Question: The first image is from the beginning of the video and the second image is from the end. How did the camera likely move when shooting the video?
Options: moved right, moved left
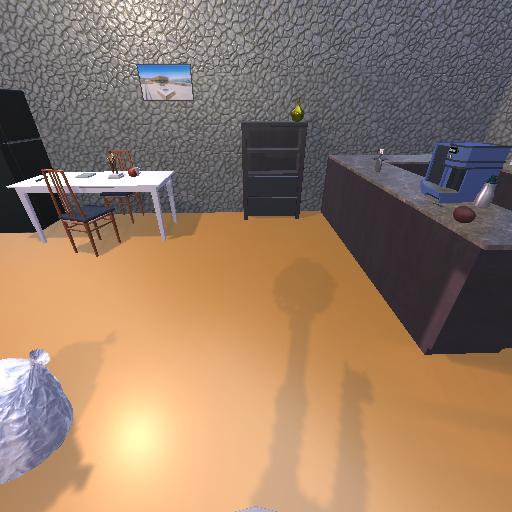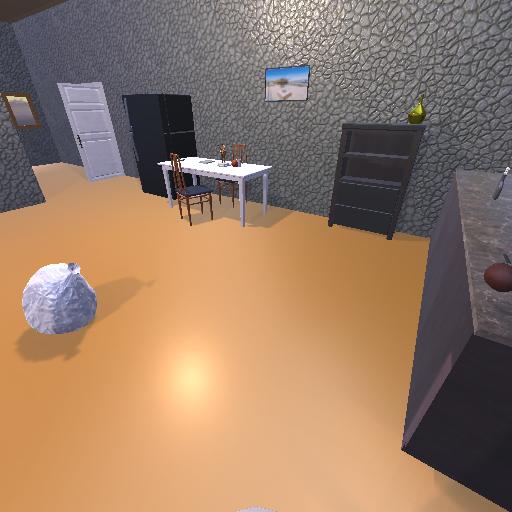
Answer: moved right